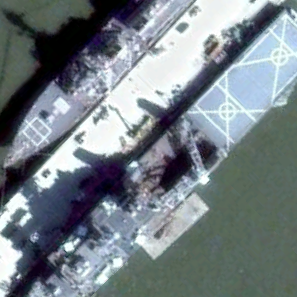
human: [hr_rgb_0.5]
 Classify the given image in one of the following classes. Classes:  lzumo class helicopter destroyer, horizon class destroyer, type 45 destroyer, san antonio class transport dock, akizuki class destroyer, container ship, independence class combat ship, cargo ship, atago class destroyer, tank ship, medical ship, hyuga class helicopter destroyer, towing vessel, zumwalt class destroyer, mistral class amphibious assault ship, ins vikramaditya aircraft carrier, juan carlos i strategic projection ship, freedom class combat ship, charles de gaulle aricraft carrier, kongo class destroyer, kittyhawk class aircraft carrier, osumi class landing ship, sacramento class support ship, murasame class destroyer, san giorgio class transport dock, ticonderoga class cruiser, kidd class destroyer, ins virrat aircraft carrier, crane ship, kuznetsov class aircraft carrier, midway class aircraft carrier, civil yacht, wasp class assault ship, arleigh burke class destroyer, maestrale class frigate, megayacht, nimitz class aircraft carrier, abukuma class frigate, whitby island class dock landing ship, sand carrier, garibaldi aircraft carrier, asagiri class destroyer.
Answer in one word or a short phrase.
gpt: Whitby Island class dock landing ship